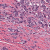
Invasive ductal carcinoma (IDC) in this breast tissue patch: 1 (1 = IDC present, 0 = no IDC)